Interaction volume radius: 5 \u00c5
Interaction volume height: 15 \u00c5
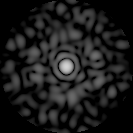
Disorder parameter: 0.8236